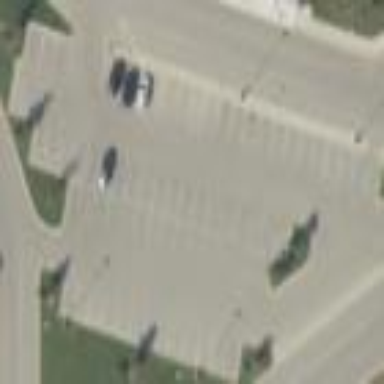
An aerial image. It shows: Paved parking area.